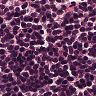
Metastatic tissue present: no